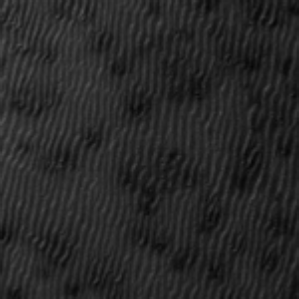
Label: frost